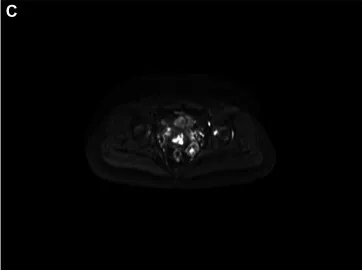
(A-D) Magnetic resonance imaging. The left posterior cervical tubercle is seen on a T1-weighted image (T1WI) with a slightly low signal, T2-weighted fat suppression (T2-FS) image with high and low mixed signals, and on diffusion-weighted imaging (DWI) with partially limited diffusion, showing enhancement after noticeable inhomogeneous enhancement, and visible snake vascular signs.
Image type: radiology (mri)